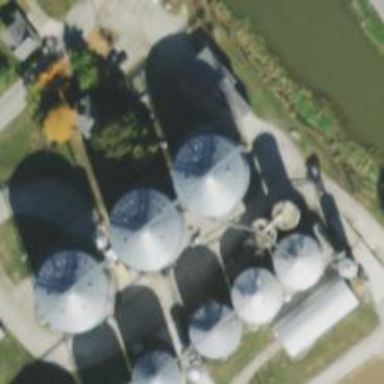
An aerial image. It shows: Silo.